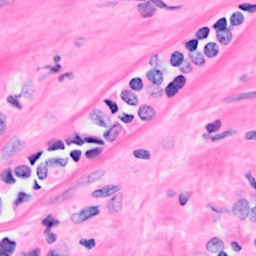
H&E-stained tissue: Breast